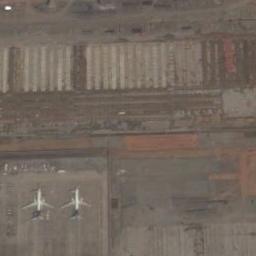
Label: airplane